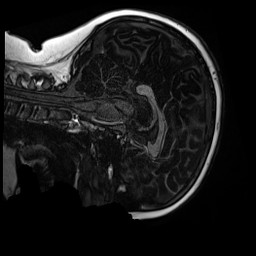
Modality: MP2RAGE
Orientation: sagittal
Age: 10
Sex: male
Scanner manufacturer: siemens
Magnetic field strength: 3 T
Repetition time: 4 s
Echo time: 0.00303 s